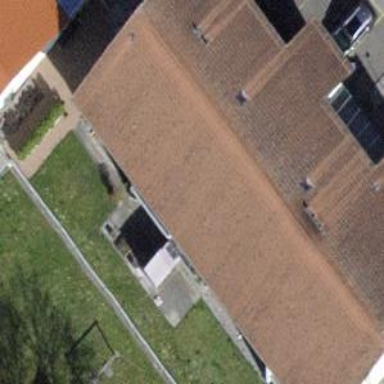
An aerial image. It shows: Building with tile roof.